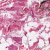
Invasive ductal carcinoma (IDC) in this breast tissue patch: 0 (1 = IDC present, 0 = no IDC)